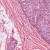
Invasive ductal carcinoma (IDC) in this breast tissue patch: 1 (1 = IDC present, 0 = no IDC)